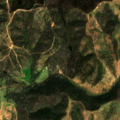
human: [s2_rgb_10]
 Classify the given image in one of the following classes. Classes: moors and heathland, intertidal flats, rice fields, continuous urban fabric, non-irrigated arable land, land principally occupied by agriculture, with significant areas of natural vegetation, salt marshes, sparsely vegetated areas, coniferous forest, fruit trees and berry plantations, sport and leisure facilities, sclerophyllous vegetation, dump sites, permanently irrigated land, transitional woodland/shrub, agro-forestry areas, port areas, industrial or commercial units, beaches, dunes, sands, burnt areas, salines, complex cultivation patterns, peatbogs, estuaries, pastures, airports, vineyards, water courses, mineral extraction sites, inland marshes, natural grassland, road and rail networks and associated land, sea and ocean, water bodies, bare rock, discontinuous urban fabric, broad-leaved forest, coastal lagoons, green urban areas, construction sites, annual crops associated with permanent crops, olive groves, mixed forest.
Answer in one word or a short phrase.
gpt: non-irrigated arable land, pastures, broad-leaved forest, transitional woodland/shrub